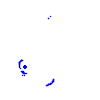
Particle: kaon